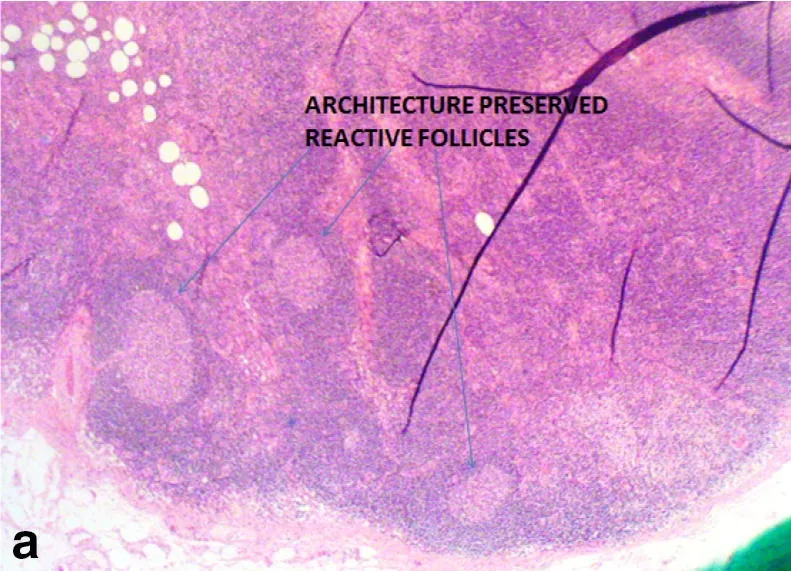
Lymph nodes from the patient a; The patient has normal lymph node architecture.
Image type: pathology (h&e)